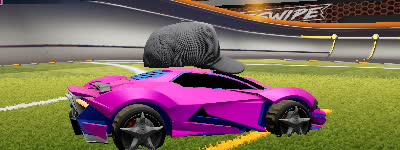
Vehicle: werewolf